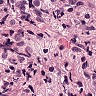
Metastatic tissue present: yes